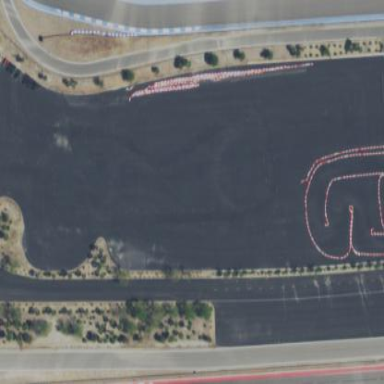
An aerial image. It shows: Karting raceway for sports activities.